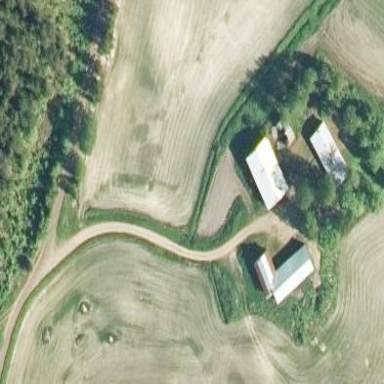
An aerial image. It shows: Farmyard area.